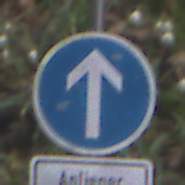
Verkehrszeichen: VorgeschriebeneFahrtrichtungGeradeaus
Zusatzzeichen unten: PersonengruppenFrei2
Umgebung: Outdoor, Nature
Tageszeit: MorningAfternoon
Wetter: PartlyCloudy
Licht: Natural
Jahreszeit: NotSpecified
Kontrast: LowContrast